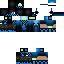
A male human skin with dark skin, wearing brown helmet dressed in a blue hoodie and black pants, featuring a closed mouth.